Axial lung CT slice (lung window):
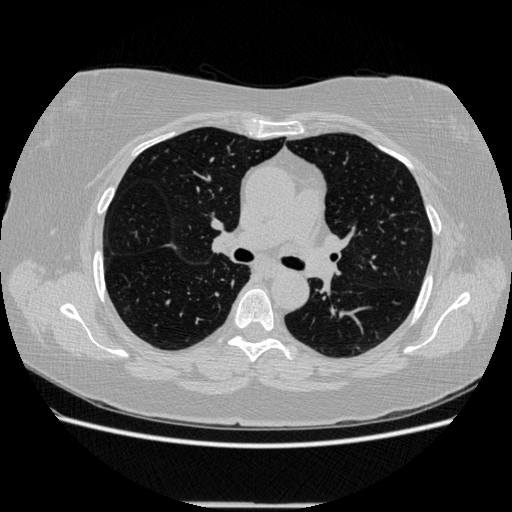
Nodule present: no